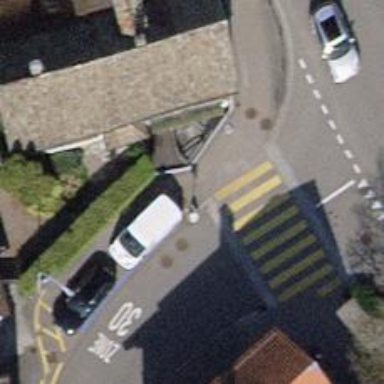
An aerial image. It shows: Sidewalk along the footway.